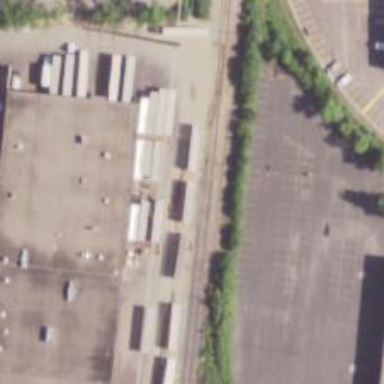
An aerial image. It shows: Railway siding with rails.